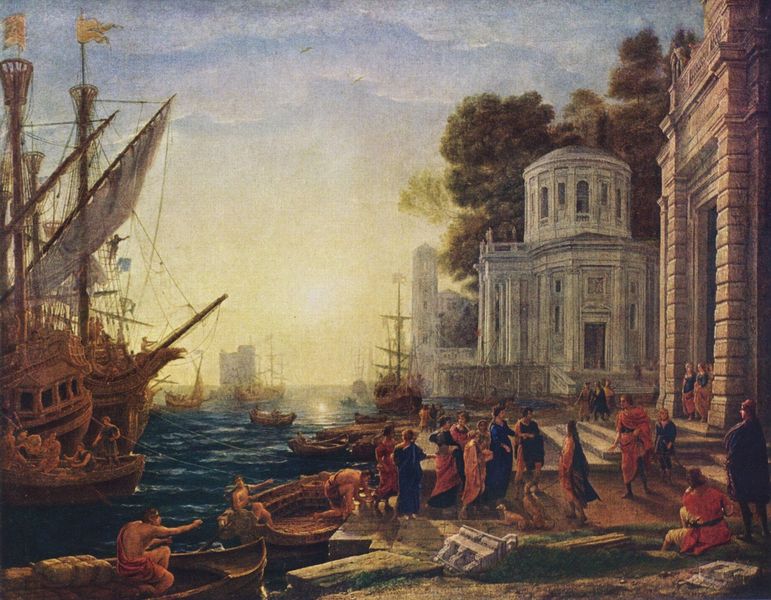
Titel: Landung der Kleopatra in Tarsos
Künstler: Claude Lorrain
Standort: Paris
Institution: Musée du Louvre
Schlagwörter: baum, blau, blätter, dunkel, felsen, gemälde, gruppe, himmel, körper, laub, mann, meer, schatten, wasser, weiß, wolken, bäume, fluss, frauen, gelb, grün, landschaft, menschen, ocker, see, stadt, ufer, abend, braun, fenster, frau, grau, hell, laterne, licht, männer, pfeiler, szene, säulen, gebäude, gras, haus, hund, hunde, park, rot, tiere, wolke, beige, gespräch, leute, malerei, architektur, leinen, mensch, stein, steine, gesten, horizont, morgen, natur, sonnenaufgang, spiegelung, vögel, wind, kirche, sonne, personen, boot, boote, kahn, turm, schiff, schiffe, segel, segelboot, segelschiffe, sommer, strand, wellen, fahnen, fassade, italien, zuschauer, fahne, fischer, mast, segelschiff, gepäck, fels, sonnenlicht, dorf, ziegel, sonnenuntergang, hafen, kähne, ladung, rundbogen, kai, kaimauer, masten, romantik, abfahrt, landung, seile, staffage, sturm, treppe, zerstörung, reflexe, ruderboot, aufgang, stufen, abendrot, anlegen, taue, segeln, leiber, eingang, ruine, antike, kirch, palast, abschied, seil, ruinen, wimpel, seegang, portal, sandstein, morgenrot, historienmalerei, ankern, griechenland, reflektion, begrüssung, freitreppe, poussin, kulisse, tempel, pavillon, ankunft, bateaux, maste, aufklärung, soleil, paysage, manschen, angler, gebälk, gallionsfigur, sonneuntergang, lasten, ruderboote, shilouette, landen, nuage, italienisch, ausguck, dreimaster, waren, galeere, lorrain, sonnenreflexe, turner, mer, mastkorb, arkadisch, rah, quermasten, navire, ballen, abgebrochen, invasion, mens, rahen, ruines, océan, sunset, anlanden, kythera, landungsboot, landungsboote, wellen seegang, #blau, bâtiments, welllen, oracle, carthage, geba+äude, quay, #lorrain